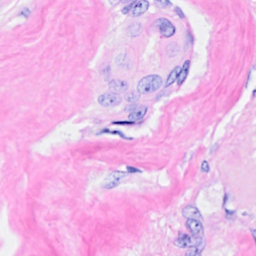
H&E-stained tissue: Breast